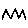
Label: zigzag